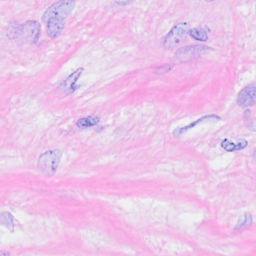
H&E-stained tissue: Breast